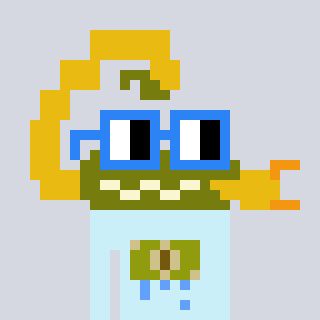
a pixel art character with square blue glasses, a scorpion-shaped head and a cold-colored body on a cool background